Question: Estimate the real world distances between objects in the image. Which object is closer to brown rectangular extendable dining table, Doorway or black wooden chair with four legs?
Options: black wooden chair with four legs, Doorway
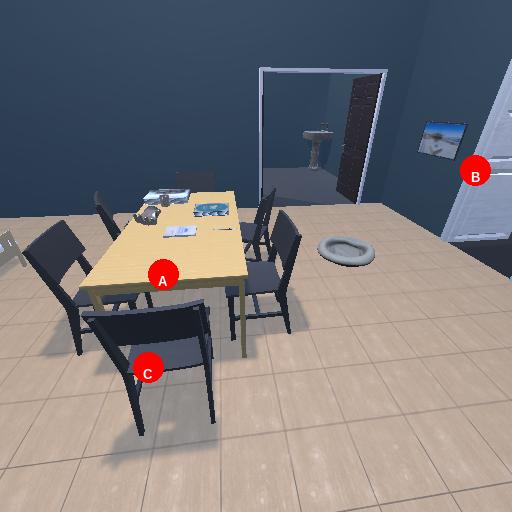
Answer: black wooden chair with four legs